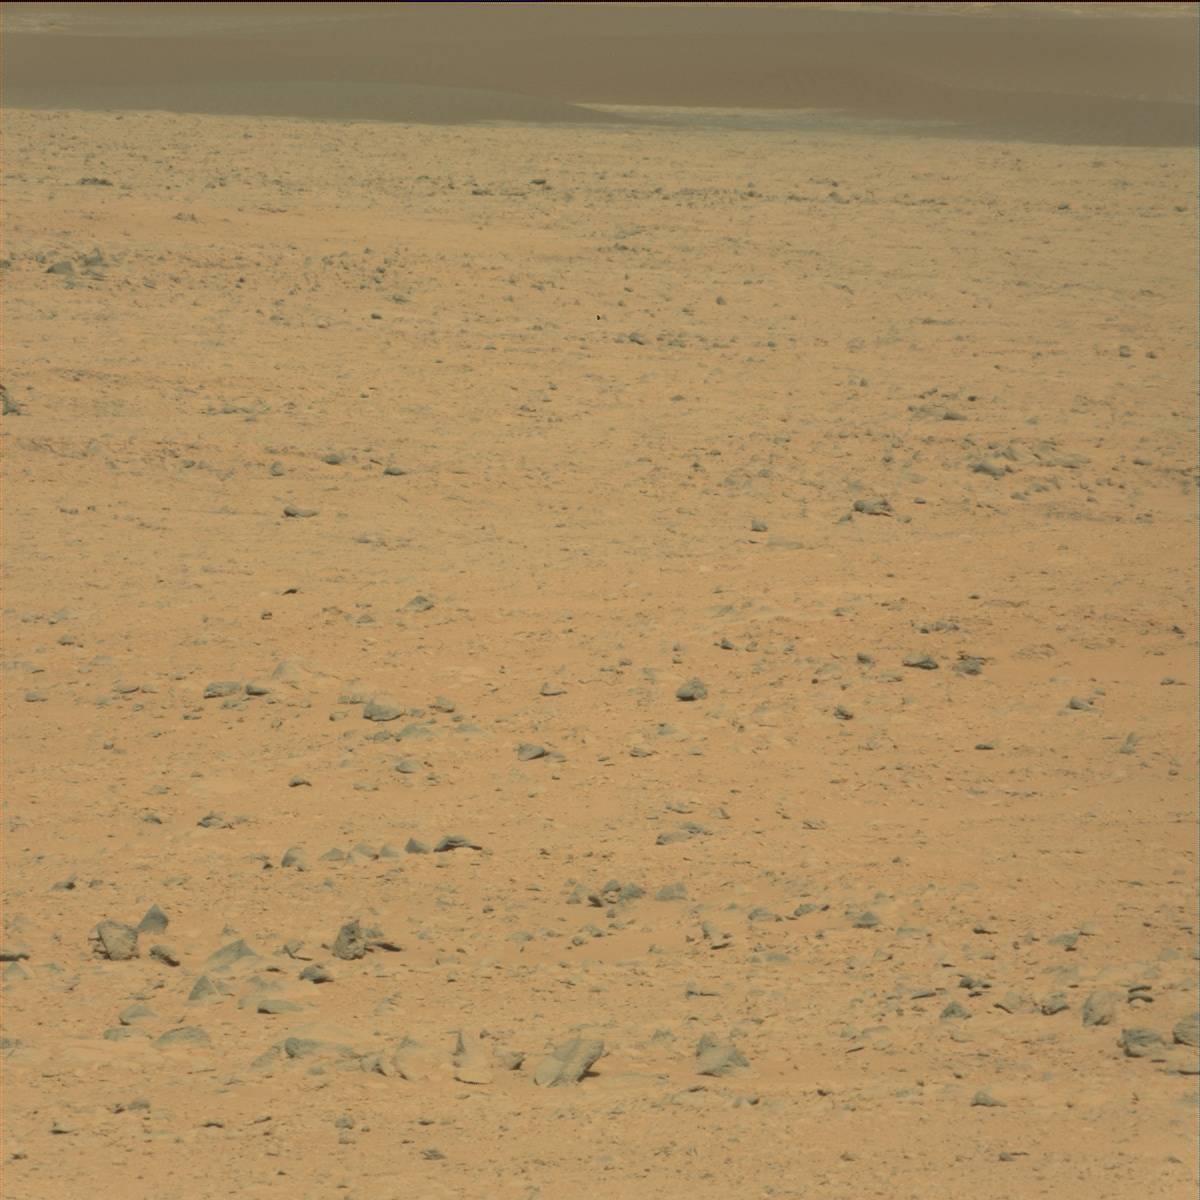
Terrain classes present: Bedrock, Ridge, Rock, Sand / Soil